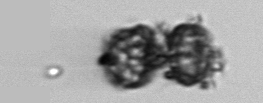
Label: Thalassiosira_TAG_external_detritus